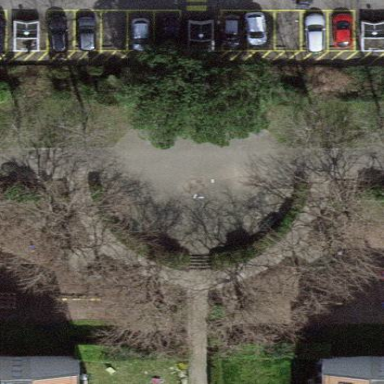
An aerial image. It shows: Park.